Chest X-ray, AP view. Patient: 58 years old, sex F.
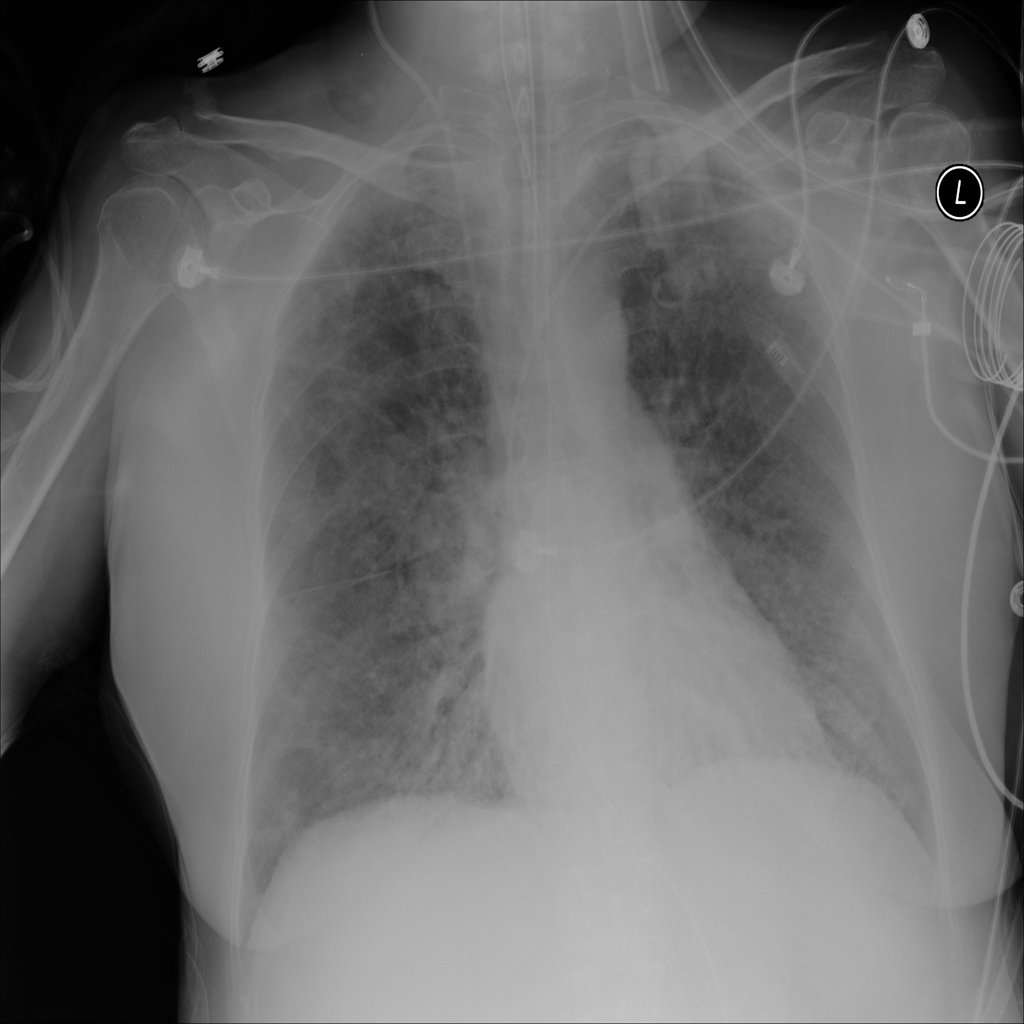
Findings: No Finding